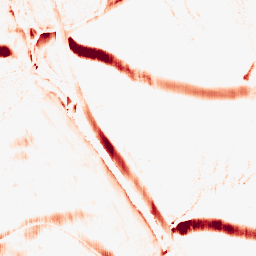
Category: morphological
Decomposition family: morphological_rect
Decomposition parameters: operation: opening
width: 5
height: 20
Upsampling method: quartic
Upsampling parameters: scale: 4
Upsampling scale: 4